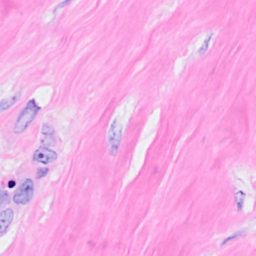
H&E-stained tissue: Breast